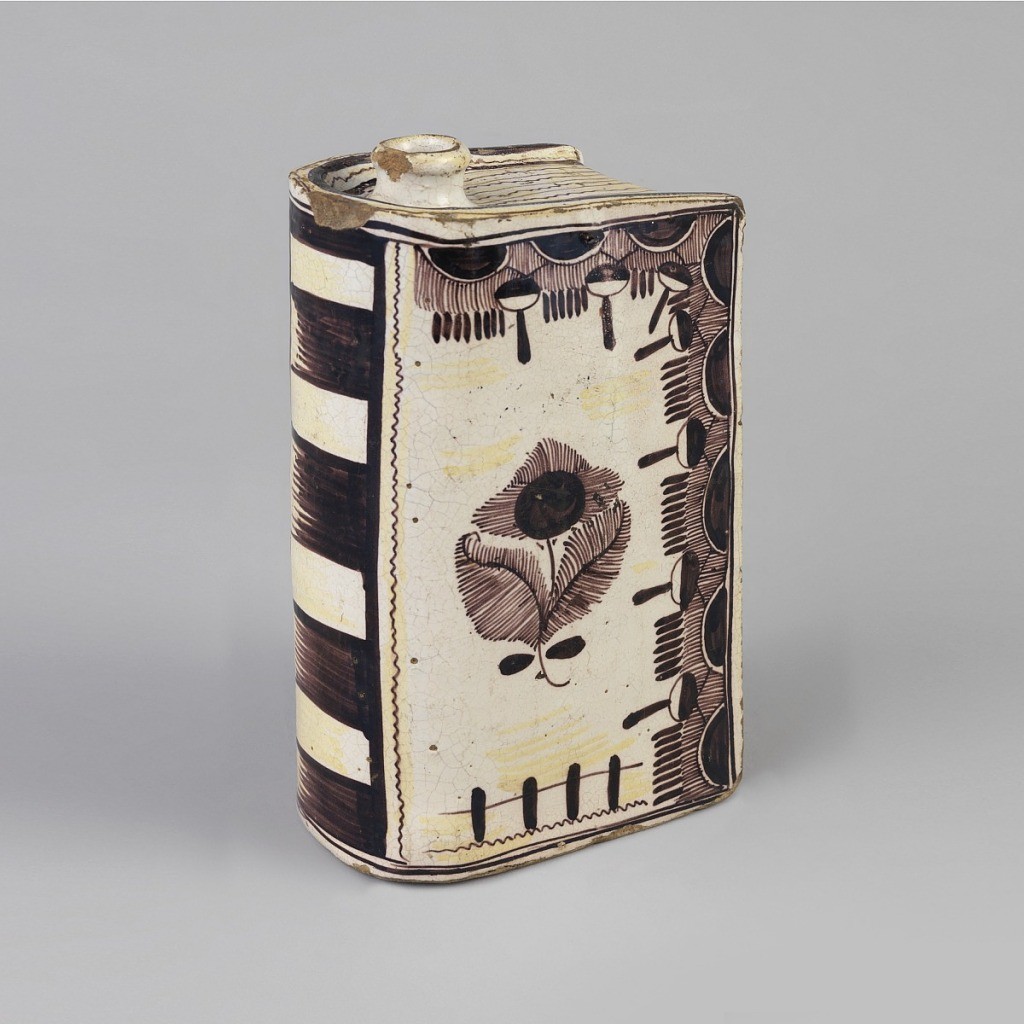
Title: Book-form
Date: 18th century
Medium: Painted and glazed earthenware
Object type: Flask
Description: Book-shaped flask with short circular neck and mouth at top, near "spine"; the whole decorated in brown glaze on a white ground, depicting book elements: front "cover" decorated with brown floral and tassel motif; "spine" with horizontal bands of brown and white; the top with brown lines denoting "pages."